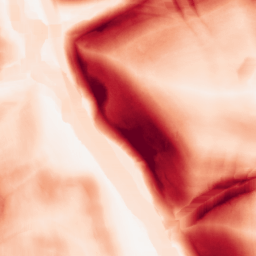
Category: morphological
Decomposition family: morphological_square
Decomposition parameters: operation: gradient
size: 15
Upsampling method: regularized
Upsampling parameters: scale: 4
lambda_reg: 0.001
Upsampling scale: 4